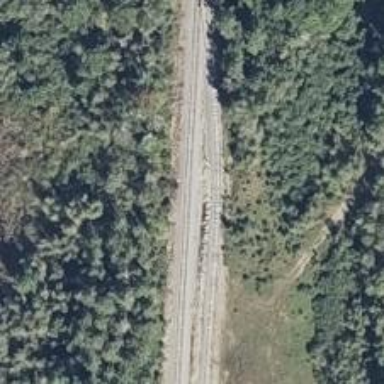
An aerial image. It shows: Railway siding with rails.